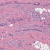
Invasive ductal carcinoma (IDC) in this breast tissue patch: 1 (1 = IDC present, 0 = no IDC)